Current action and preconditions to check: trajectory_clear

Your task: For each precondition in the list above, predict whether it will hold at this action.

Consider the current scene as observed from the mobile robot's camera, and analyze the predicted future states of all dynamic agents (e.g., people, animals, vehicles, or any moving entities) within the NEXT SECOND.

IMPORTANT: Only answer "very likely" if you are absolutely certain—based on strong, clear evidence—that a dynamic agent will violate the precondition in the predicted future state. Do NOT answer "very likely" for unlikely, ambiguous, or low-probability risks.

Ask yourself for each precondition: Is there a high probability, with clear and convincing evidence, that the predicted future states of any dynamic agent will interfere with the predicted future state of the currently executing action within the NEXT SECOND, causing that precondition to fail?

Assess the risk level based on these predictions. Use "likely" or "very likely" if motions create a clear risk of interference.

Use "neutral" or "improbable" if agents are nearby but their predicted paths are clearly diverging or non-conflicting.

Failure Risk Categories: "very improbable", "improbable", "neutral", "likely", "very likely"

Answer Format: Output ONLY the probability_of_failure value from these categories: "very improbable", "improbable", "neutral", "likely", "very likely"

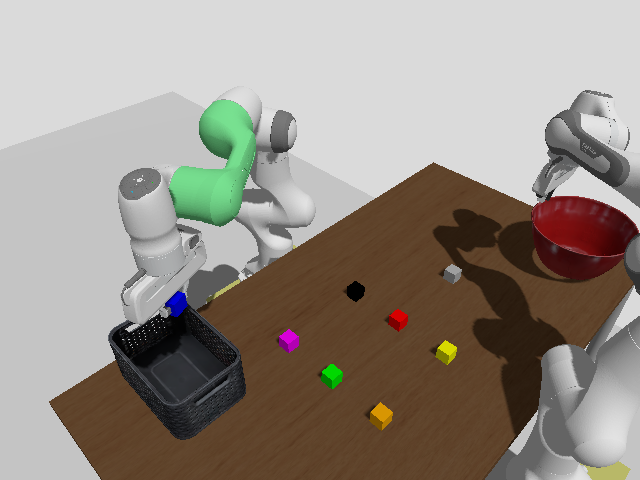

Answer: very improbable